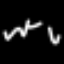
Label: squiggle